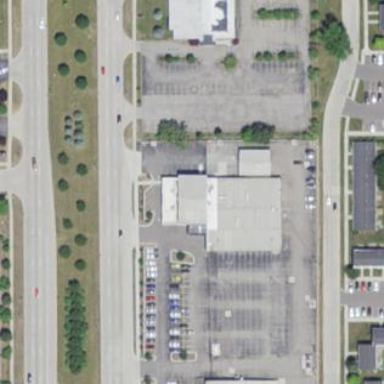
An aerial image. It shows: Car shop building.